Interaction volume radius: 10 \u00c5
Interaction volume height: 25 \u00c5
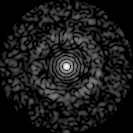
Disorder parameter: 0.8433